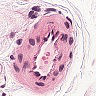
Metastatic tissue present: no